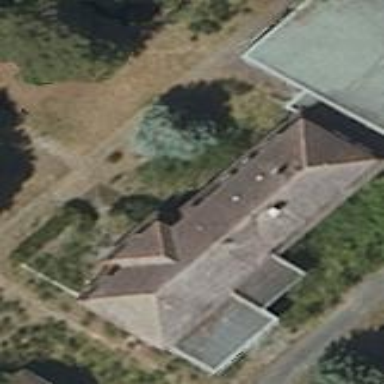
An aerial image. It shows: Simple and straightforward house.